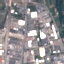
Land use / land cover: Industrial